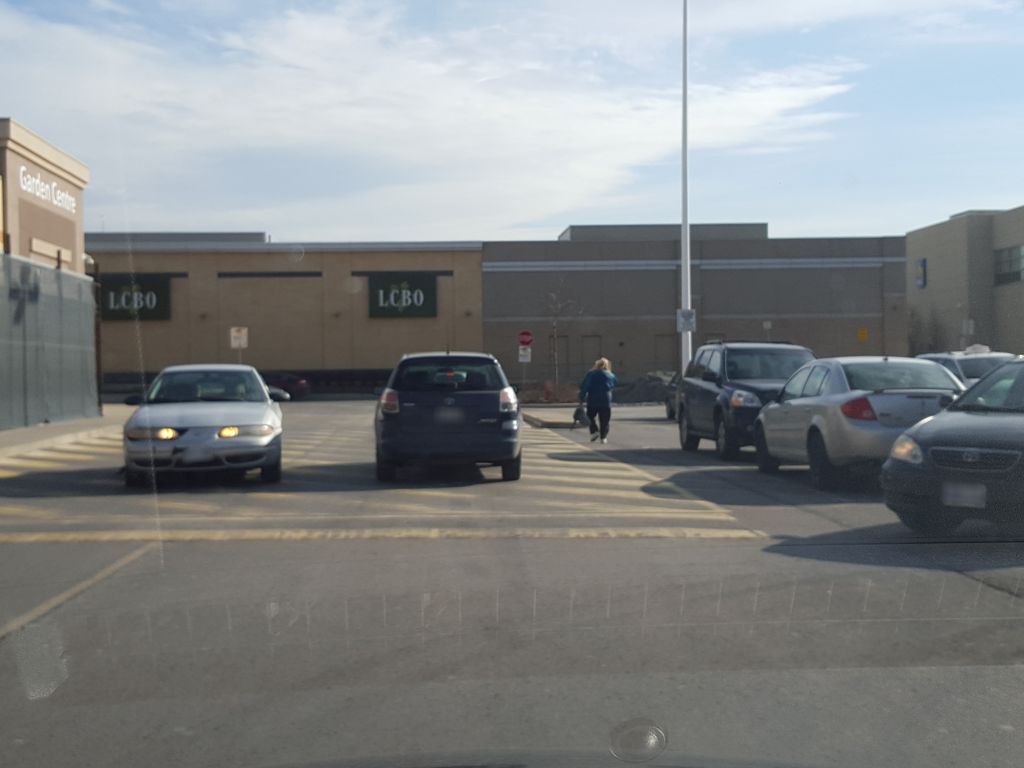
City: hamilton